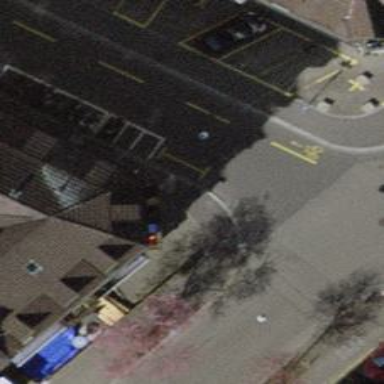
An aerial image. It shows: Motorcycle parking area.